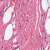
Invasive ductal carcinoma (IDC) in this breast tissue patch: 0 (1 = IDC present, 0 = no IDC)